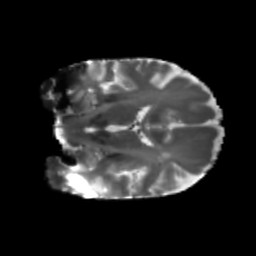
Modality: T2w
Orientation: coronal
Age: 39
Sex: female
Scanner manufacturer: siemens
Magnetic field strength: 3 T
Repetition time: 5.25 s
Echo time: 0.08 s